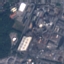
Land use / land cover: Industrial